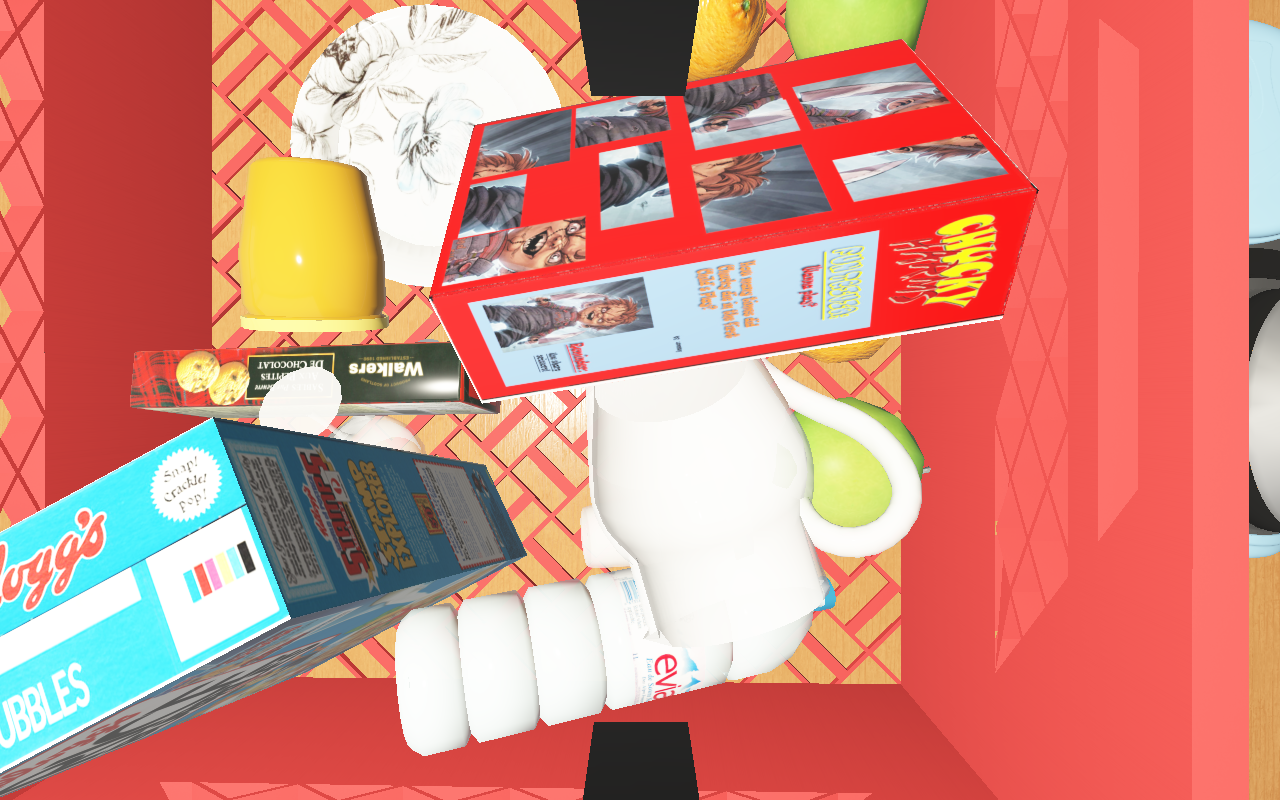
Objects in the scene:
carafe
orange
spoon
plate
glass
wineglass
jam jar
cereal box
cereal box